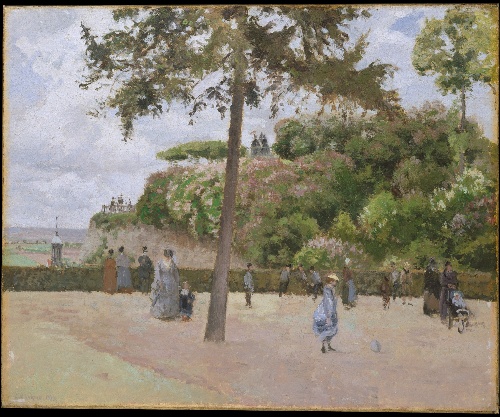
Title: The Public Garden at Pontoise
Artist: Camille Pissarro
Artist bio: French, Charlotte Amalie, Saint Thomas 1830–1903 Paris
Date: 1874
Object type: Painting
Classification: Paintings
Medium: Oil on canvas
Dimensions: 23 5/8 x 28 3/4 in. (60 x 73 cm)
Department: European Paintings
Credit line: Gift of Mr. and Mrs. Arthur Murray, 1964
Accession year: 1964
Repository: Metropolitan Museum of Art, New York, NY
Tags: Gardens|Human Figures